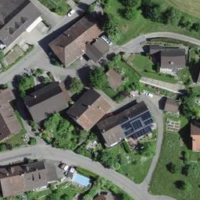
EUNIS habitat code: 55
Species observed at this site:
Lathyrus vernus
Euphorbia cyparissias
Melittis melissophyllum